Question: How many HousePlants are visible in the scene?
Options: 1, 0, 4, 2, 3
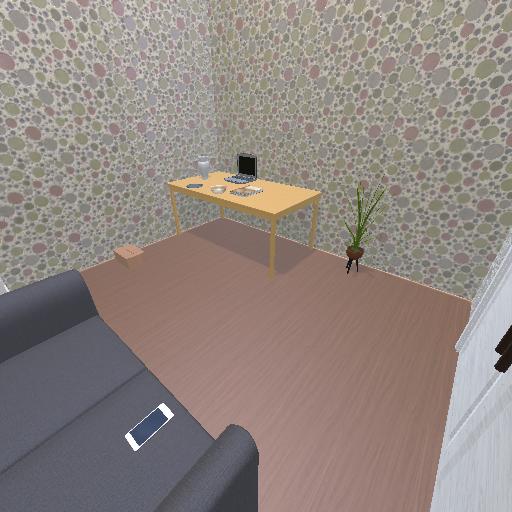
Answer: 1